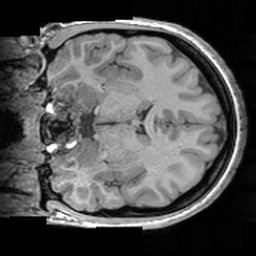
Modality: T1w
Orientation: coronal
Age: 19
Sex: female
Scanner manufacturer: siemens
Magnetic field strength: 3 T
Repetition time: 1.63 s
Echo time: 0.00311 s